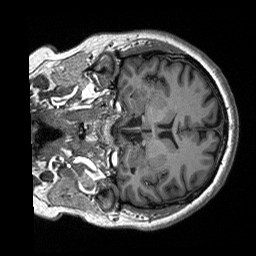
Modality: T1w
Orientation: coronal
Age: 53
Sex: female
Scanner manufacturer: siemens
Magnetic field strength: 3 T
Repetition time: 2.4 s
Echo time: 0.00226 s